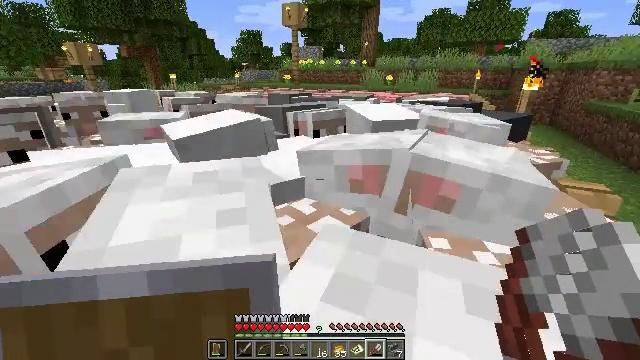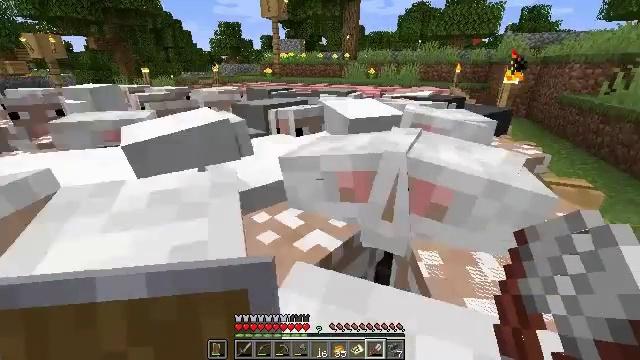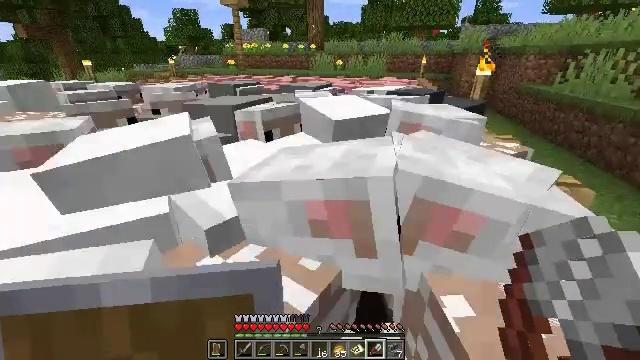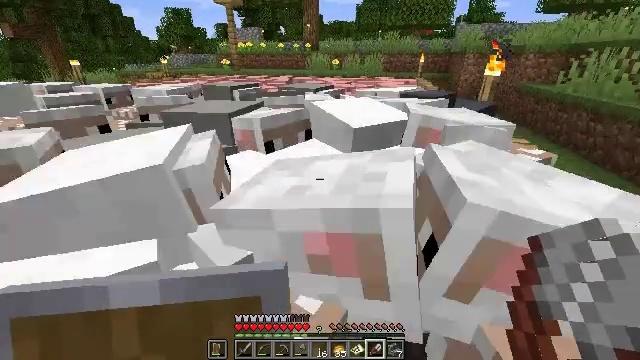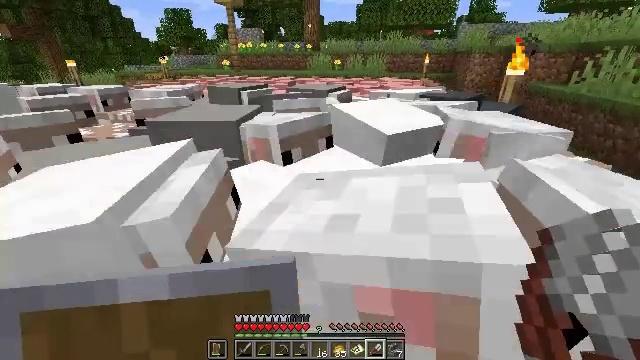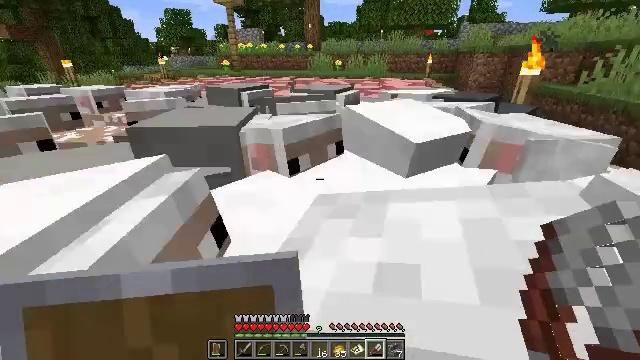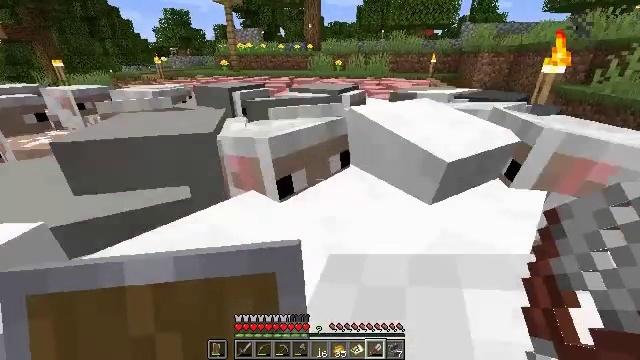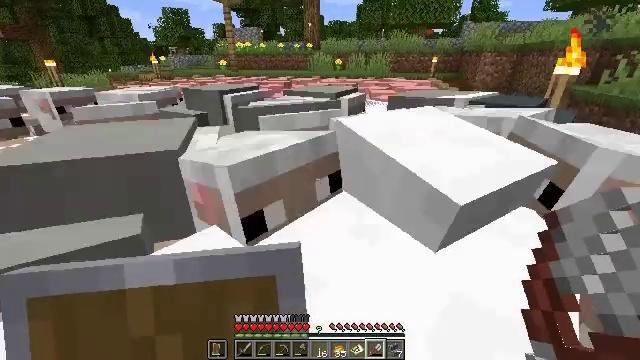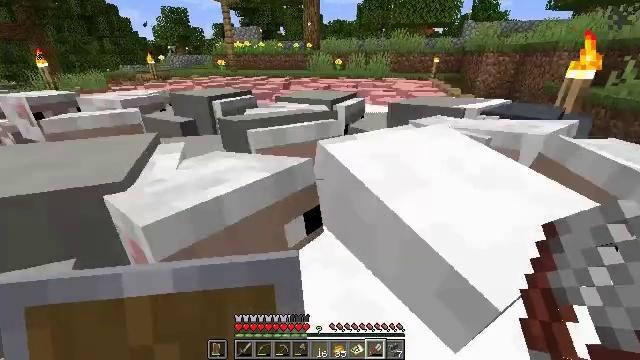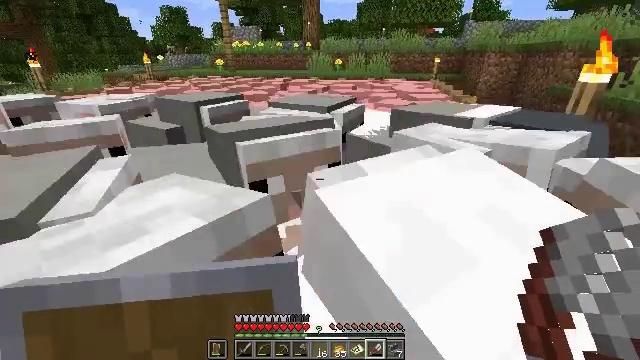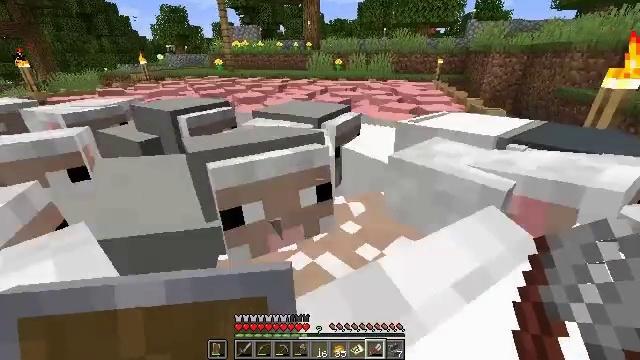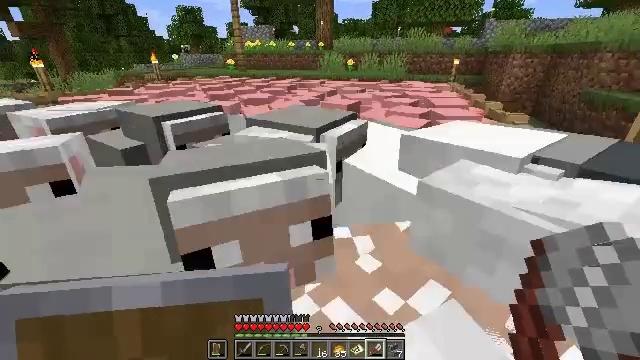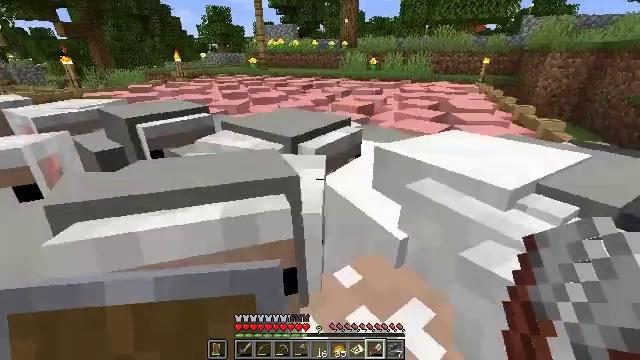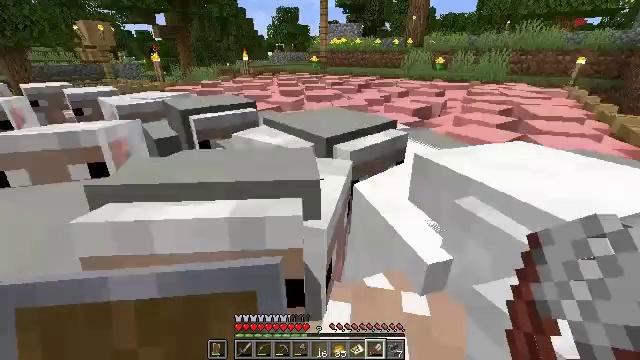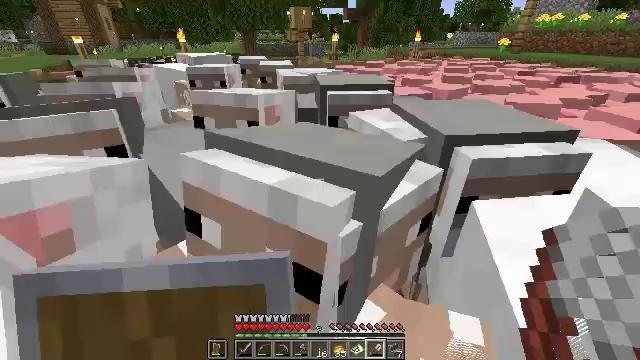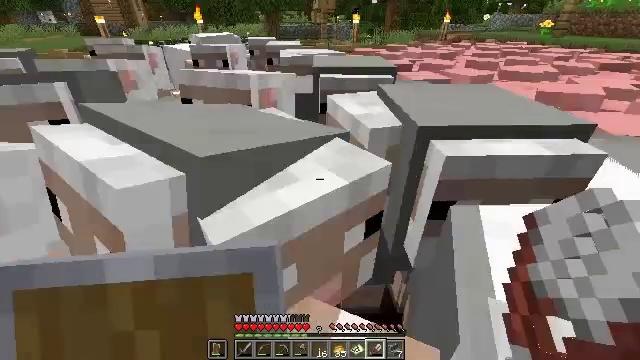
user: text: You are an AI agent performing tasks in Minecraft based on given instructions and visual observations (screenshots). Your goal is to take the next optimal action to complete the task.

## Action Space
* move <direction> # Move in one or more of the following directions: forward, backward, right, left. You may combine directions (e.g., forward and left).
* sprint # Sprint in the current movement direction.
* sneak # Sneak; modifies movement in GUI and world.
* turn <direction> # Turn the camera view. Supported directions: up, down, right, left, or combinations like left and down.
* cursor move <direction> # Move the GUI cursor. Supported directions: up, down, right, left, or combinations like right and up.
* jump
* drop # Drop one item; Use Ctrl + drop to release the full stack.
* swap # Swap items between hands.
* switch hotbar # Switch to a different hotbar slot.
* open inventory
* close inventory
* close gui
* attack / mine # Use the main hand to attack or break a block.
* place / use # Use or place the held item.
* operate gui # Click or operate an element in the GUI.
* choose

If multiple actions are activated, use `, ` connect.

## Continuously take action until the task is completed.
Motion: motion action
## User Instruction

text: Make a blue banner from blue wool in the crafting table.
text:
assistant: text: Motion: move forward, turn right and down
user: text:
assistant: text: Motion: move forward, turn right and down
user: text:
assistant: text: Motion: move forward, turn right
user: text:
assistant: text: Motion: move forward
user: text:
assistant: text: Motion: move forward
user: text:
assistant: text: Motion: move forward
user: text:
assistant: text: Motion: move forward
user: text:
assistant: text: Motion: move forward
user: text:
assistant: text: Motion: move forward
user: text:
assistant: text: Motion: move forward
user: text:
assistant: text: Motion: move forward and move right, turn left
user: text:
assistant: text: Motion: move forward and move right, turn left
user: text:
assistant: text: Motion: move forward and move right, turn left
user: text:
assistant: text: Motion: move forward and move right, turn left and down
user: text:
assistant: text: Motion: move forward, turn left and down
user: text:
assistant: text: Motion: move forward
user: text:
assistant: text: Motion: move forward
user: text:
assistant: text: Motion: move forward, turn left and up
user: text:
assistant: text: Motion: move forward, turn left and up
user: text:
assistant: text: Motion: move forward, turn left
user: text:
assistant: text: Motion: move forward, turn left
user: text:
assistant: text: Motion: move forward
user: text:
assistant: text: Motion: move forward, close inventory
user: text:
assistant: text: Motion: close inventory
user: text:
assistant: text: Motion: no_op
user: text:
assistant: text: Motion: turn right
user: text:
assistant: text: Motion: turn right and up
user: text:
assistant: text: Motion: no_op
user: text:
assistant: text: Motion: no_op
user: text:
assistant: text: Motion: no_op